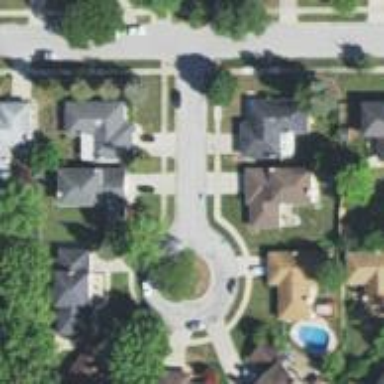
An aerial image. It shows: Residential road.